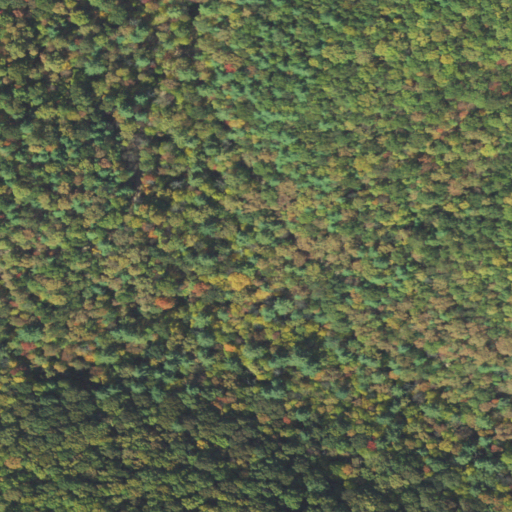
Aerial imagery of valley in Pennsylvania named Pole Bridge Hollow containing deciduous forest, mixed forest, open development, low intensity development, and evergreen forest